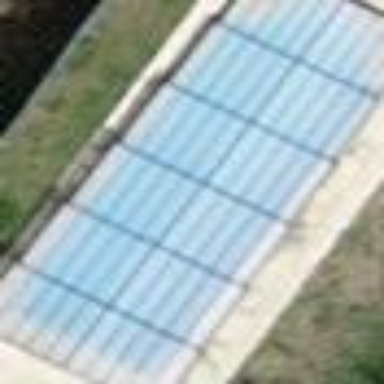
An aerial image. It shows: Swimming pool located in leisure land.